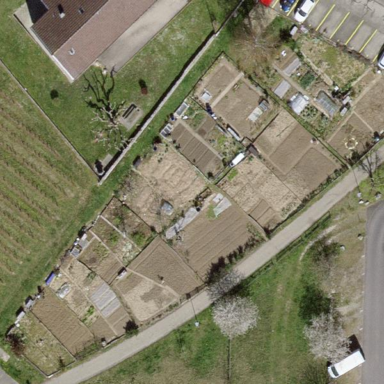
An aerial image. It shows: Allotments area.